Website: macys
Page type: customer-info-address
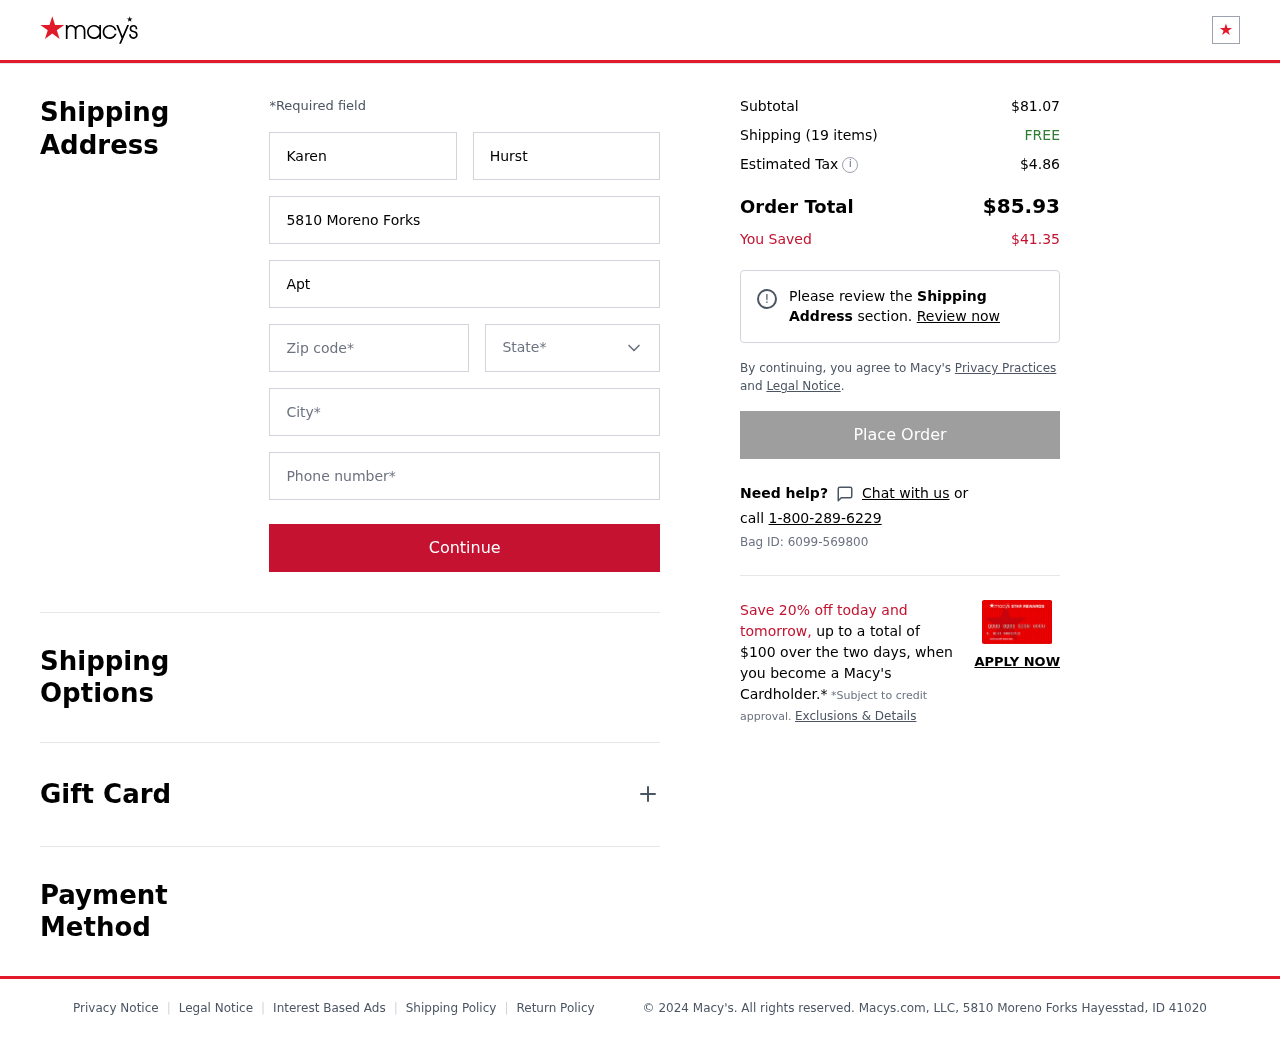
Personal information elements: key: PII_CITY
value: Hayesstad
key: PII_FIRSTNAME
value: Karen
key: PII_LASTNAME
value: Hurst
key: PII_PHONE
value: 6028860027
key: PII_POSTCODE
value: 41020
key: PII_STATE
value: Idaho
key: PII_STREET
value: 5810 Moreno Forks
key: PII_STREET2
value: Apt. 997
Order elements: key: ORDER_SUBTOTAL
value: $81.07
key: ORDER_NUM_ITEMS
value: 19
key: ORDER_SHIPPING_COST
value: FREE
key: ORDER_TAX
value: $4.86
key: ORDER_TOTAL
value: $85.93
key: ORDER_SAVINGS
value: $41.35
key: ORDER_BAG_ID
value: Bag ID: 6099-569800